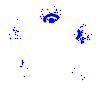
Particle: electron